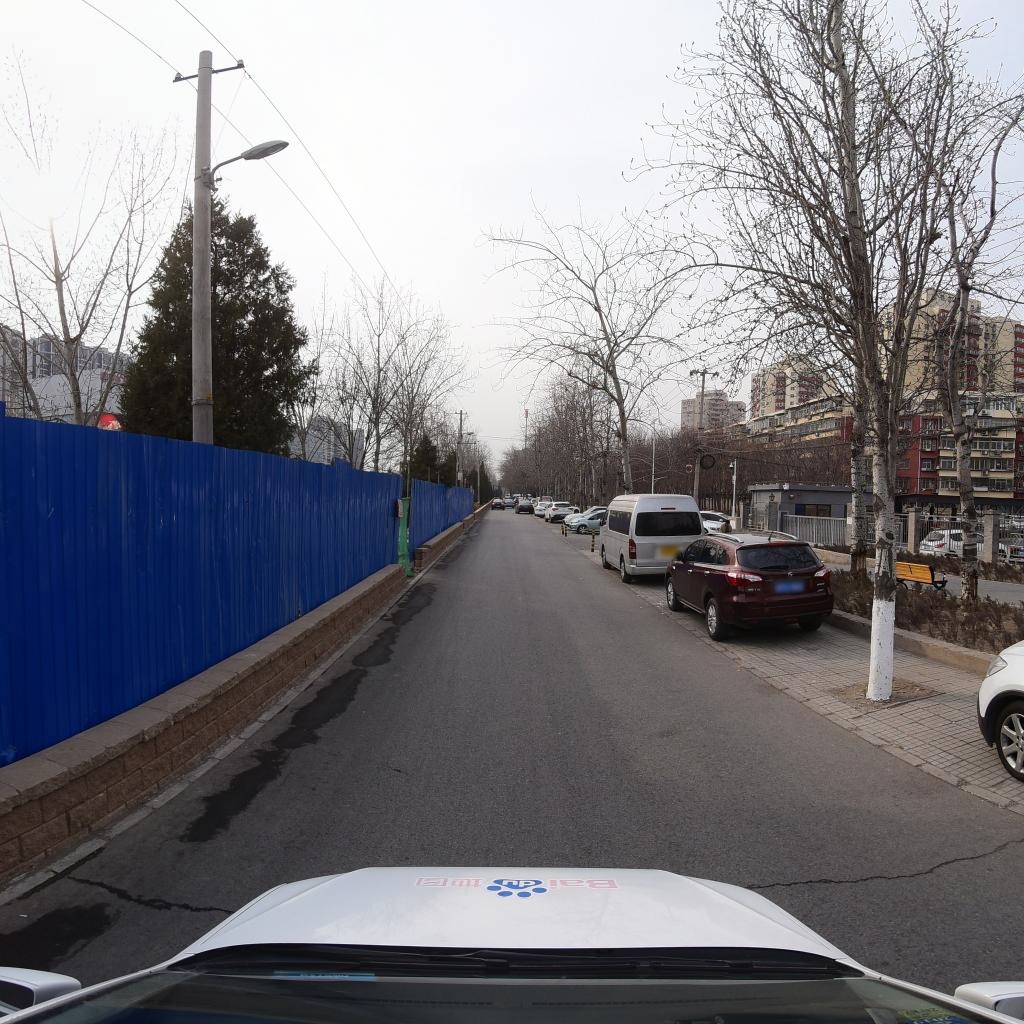
Region: Fengtai
Road damage annotations: transverse crack, transverse crack